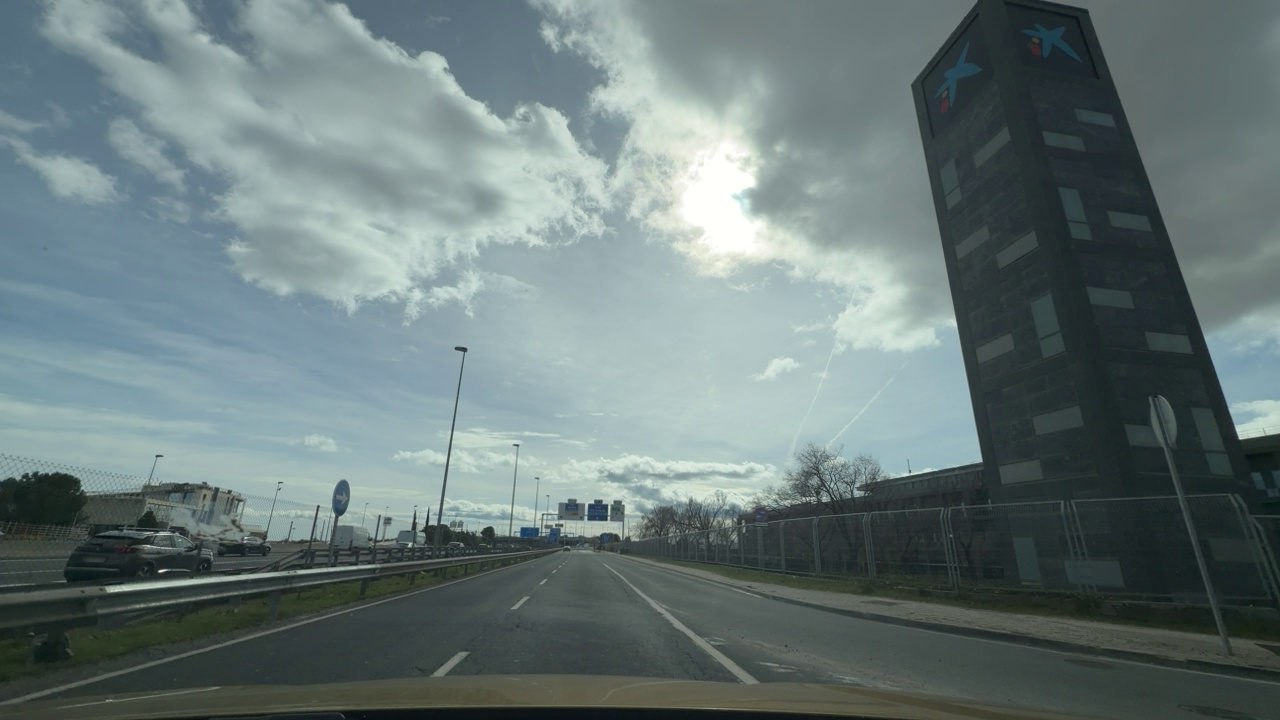
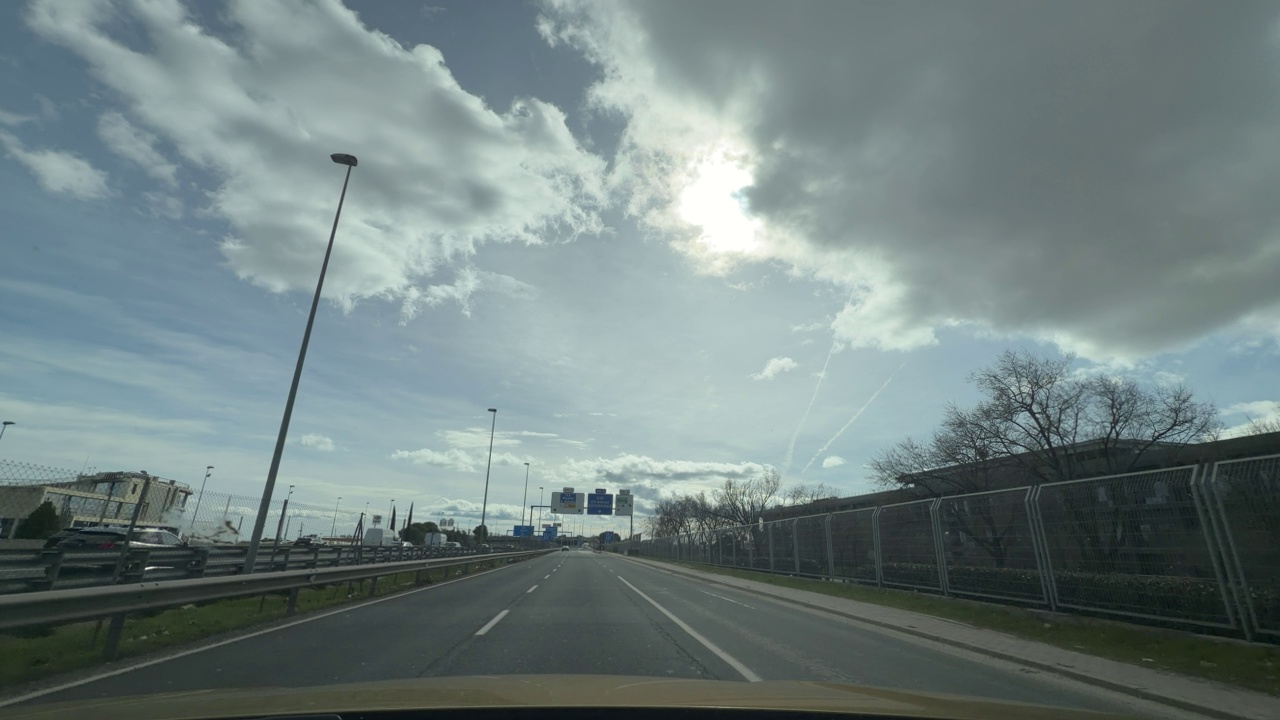
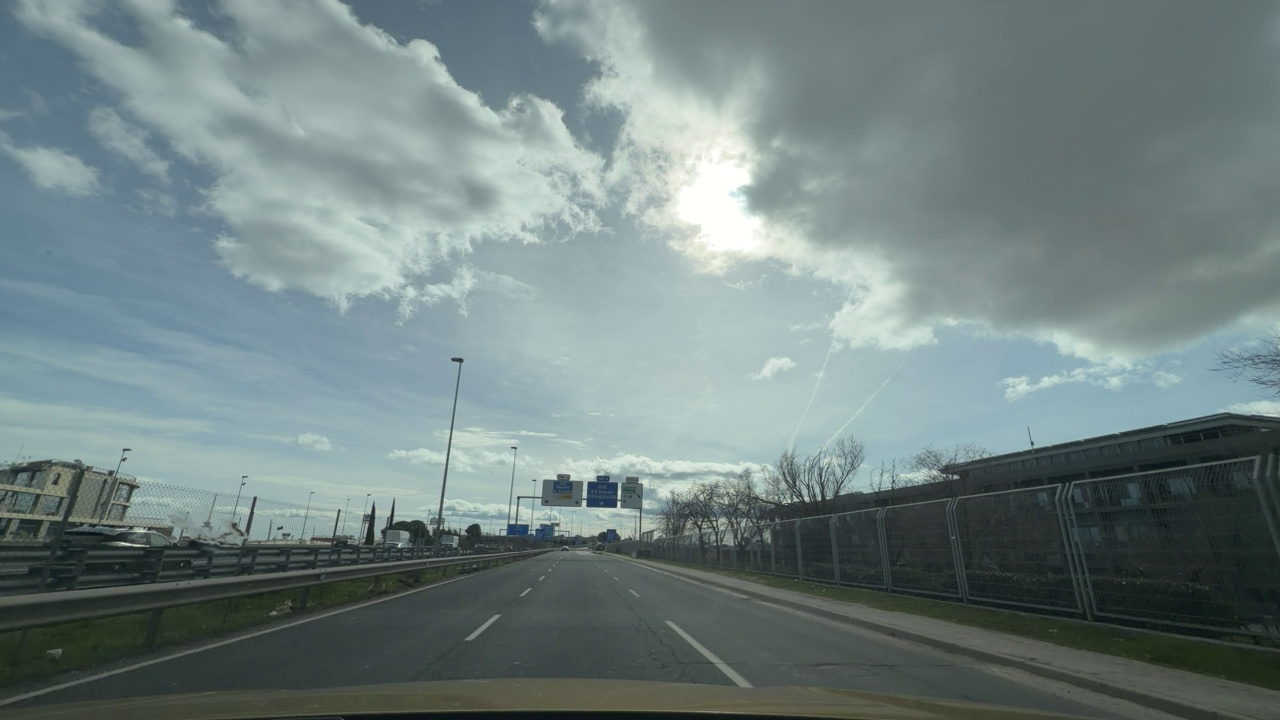
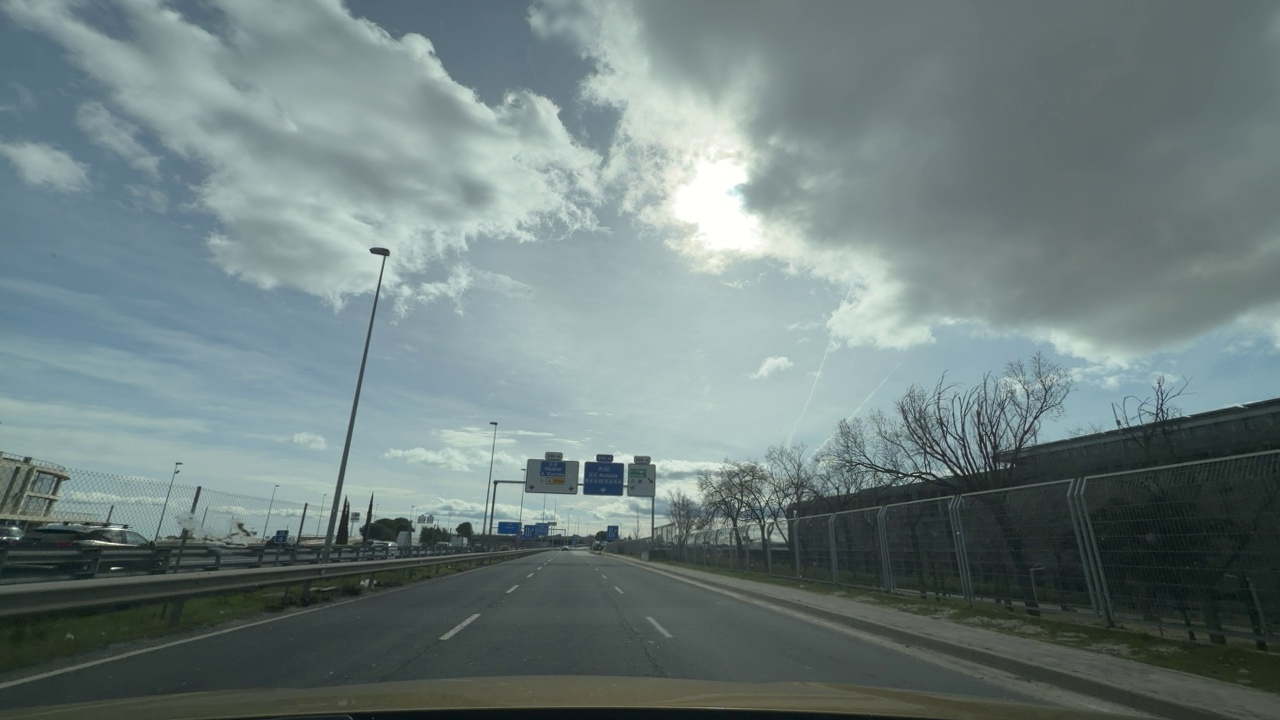
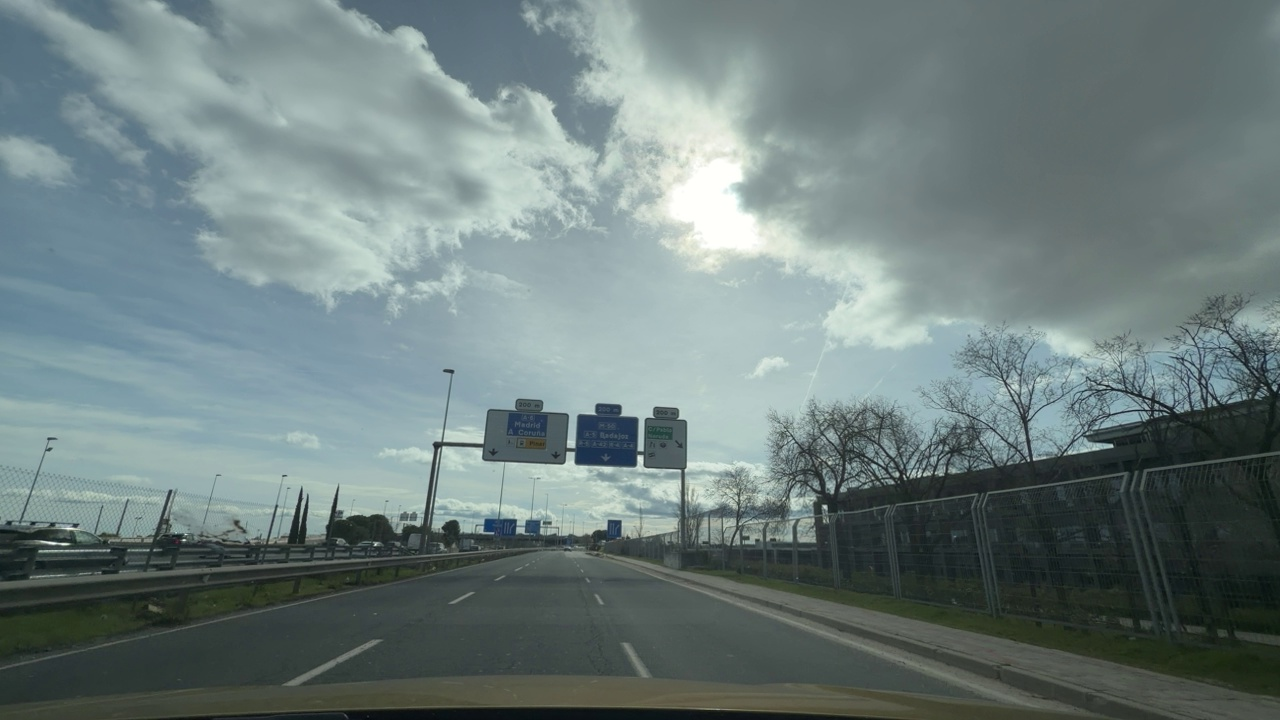
Situation: empty
Question: Is there an intersection ahead in the ego direction of travel?
Answer: No
Reasoning: There are no intersections ahead of the ego vehicle

Situation: empty
Question: Do lane markings remain continuous through the intersection in the ego lane?
Answer: No
Reasoning: There is no intersection ahead of the ego vehicle as the ego vehicle is driving on a highway

Situation: empty
Question: Is there a visible gap or discontinuity in the ego lane markings?
Answer: No
Reasoning: Lane markings are continuous and straight

Situation: empty
Question: Do lane markings from two different lanes converge into a single lane?
Answer: No
Reasoning: There are three parallel lanes in this situation and they are not converging